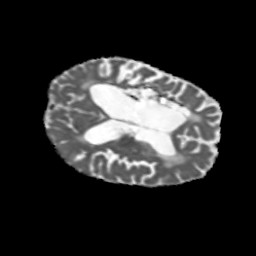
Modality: MD
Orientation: axial
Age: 52
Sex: male
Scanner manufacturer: siemens
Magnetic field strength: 3 T
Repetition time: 5.47 s
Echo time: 0.0854 s